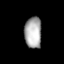
Tissue: lung
Cell type: Myeloid cells
Senescence score: 0.5618
Nuclear area (px): 518
Mean DAPI intensity: 171.909